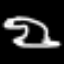
Label: frog